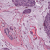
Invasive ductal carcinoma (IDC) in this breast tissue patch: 1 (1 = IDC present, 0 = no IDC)